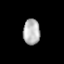
Tissue: lung
Cell type: Epithelial cells
Senescence score: 0.06519
Nuclear area (px): 423
Mean DAPI intensity: 182.454